Question: Unwanted white 1 px line appears on the left side of my UIViewImage. I'm using QuartzCore to apply border:
'''
...
UIImageView *imageView = [[UIImageView alloc] initWithImage:image];
[imageView.layer setBorderColor: [[UIColor BORDERCOLOR4ALLVIEWS] CGColor]];
[imageView.layer setBorderWidth: BORDERSIZE4ALL];
...
'''
The image view is inside ScrollView. I have a thumbnail image list at the bottom on the screen. When user taps a thumbnail I'm loading an image and passing it to the MyUIImageView.image. Here is the code that gets executed on tap:
'''
MyUIImageView.image = [UIImage imageNamed:imageName];
CGRect rect = MyUIImageView.frame;
rect.size.width = MyUIImageView.image.size.width; //also tried with - 1;
rect.size.height = MyUIImageView.image.size.height //also tried with - 1;
MyUIImageView.frame = rect;
// also tried redraw a border on the image view:
[MyUIImageView.layer setBorderColor: [[UIColor BORDERCOLOR4ALLVIEWS] CGColor]];
[MyUIImageView.layer setBorderWidth: BORDERSIZE4ALL];
'''
Have noticed that line appears only on one image. However, if I'm additionally making image view frame size smaller by subtracting with -1 then white lines appear on the other images too. Here's an example of an image with a white line:

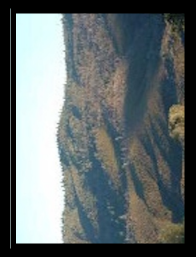
Answer: After setting MyUIImageView.clipsToBounds to YES the white line dissapeared :)